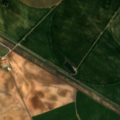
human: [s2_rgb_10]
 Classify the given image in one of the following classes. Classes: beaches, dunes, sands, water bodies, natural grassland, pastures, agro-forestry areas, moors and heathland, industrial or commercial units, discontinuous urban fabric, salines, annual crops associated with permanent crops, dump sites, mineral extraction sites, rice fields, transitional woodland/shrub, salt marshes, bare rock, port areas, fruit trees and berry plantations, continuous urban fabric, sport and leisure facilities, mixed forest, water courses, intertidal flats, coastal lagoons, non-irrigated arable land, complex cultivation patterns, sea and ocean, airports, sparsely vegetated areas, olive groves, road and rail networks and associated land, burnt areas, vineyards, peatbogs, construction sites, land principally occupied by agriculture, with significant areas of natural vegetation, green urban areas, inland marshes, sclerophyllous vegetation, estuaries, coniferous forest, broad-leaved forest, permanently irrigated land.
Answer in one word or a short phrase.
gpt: non-irrigated arable land, permanently irrigated land